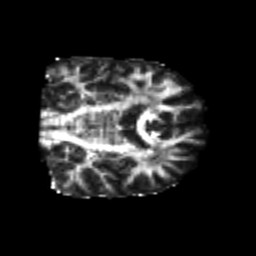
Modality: FA
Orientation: coronal
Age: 21
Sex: male
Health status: healthy
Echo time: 0.074 s